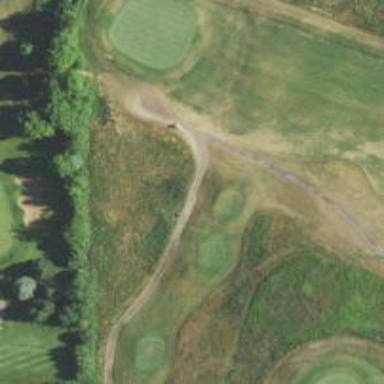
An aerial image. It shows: Golf cartpath that is also road path.